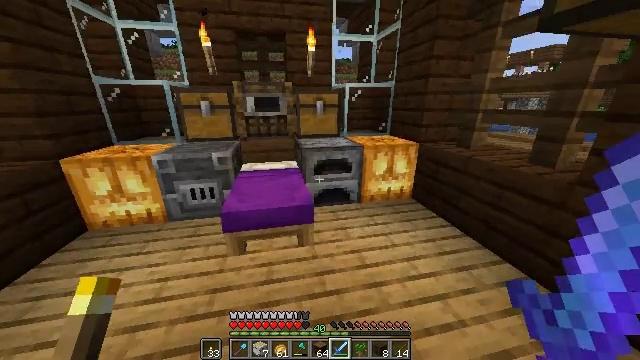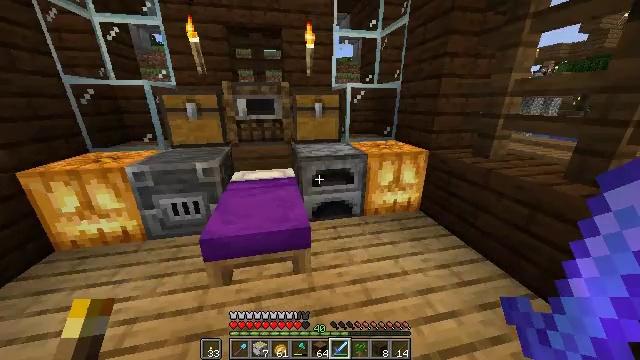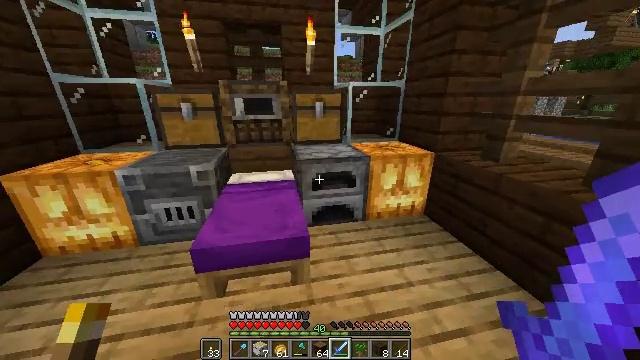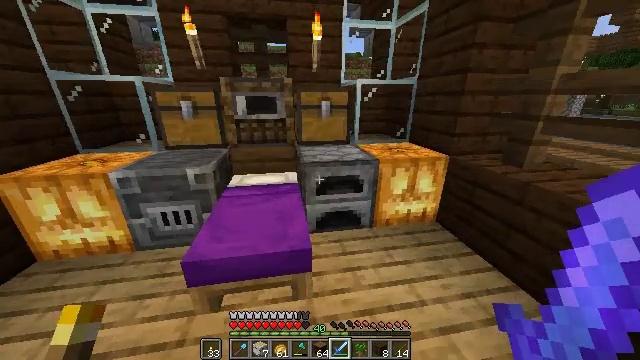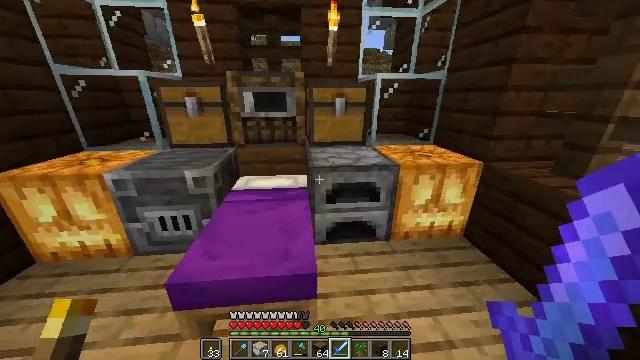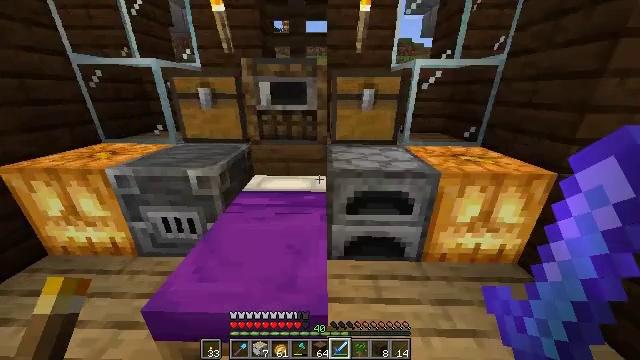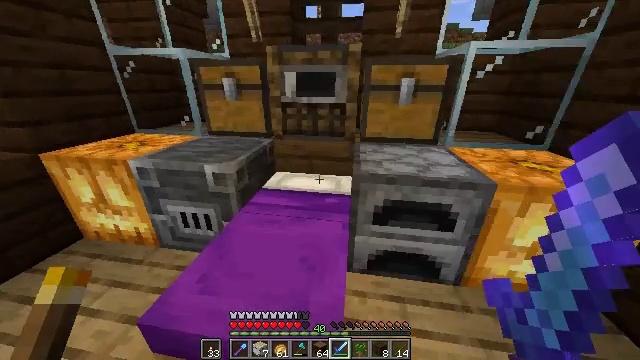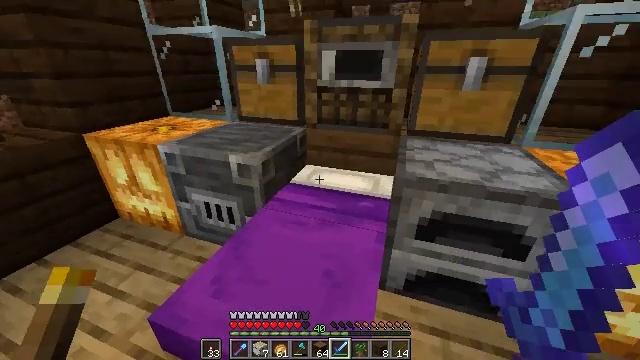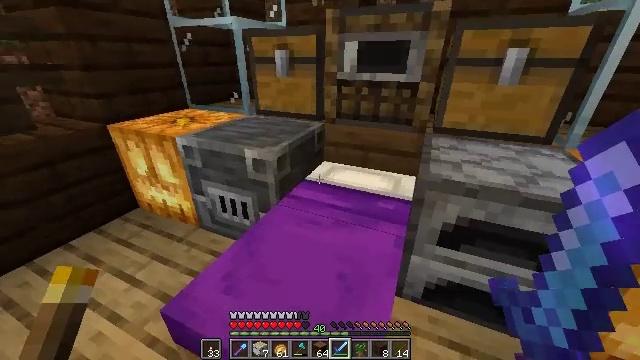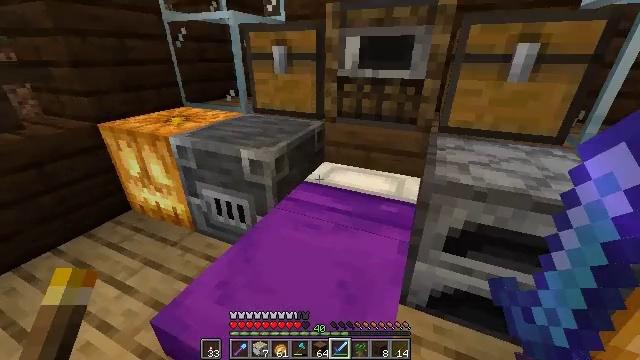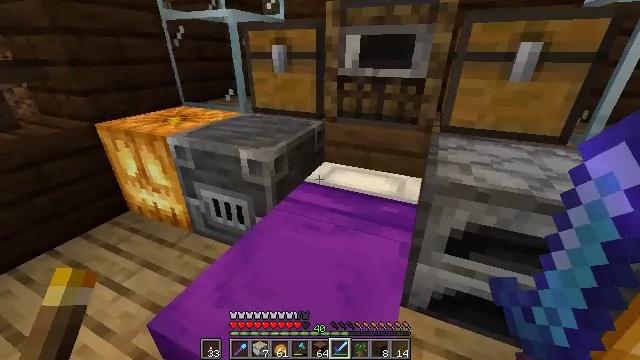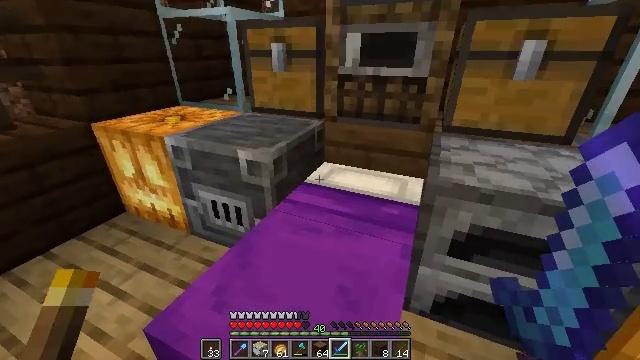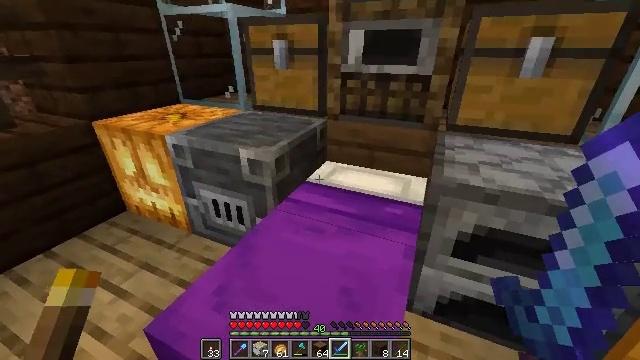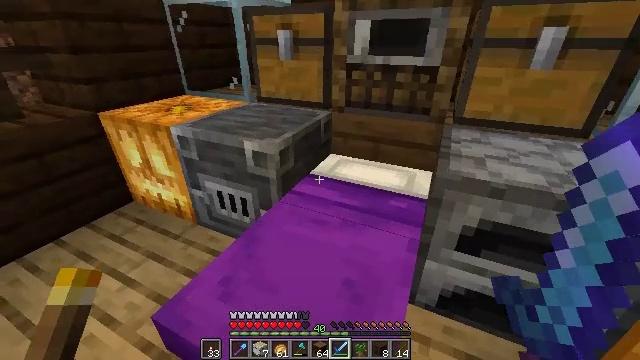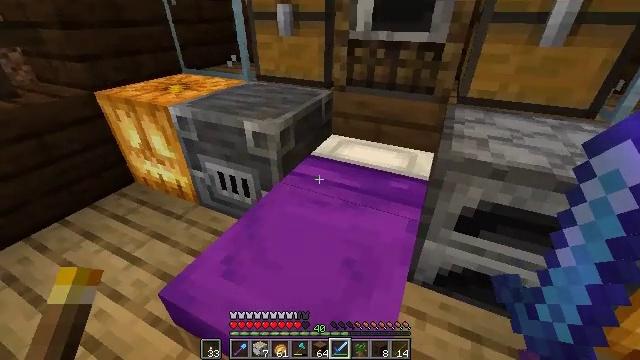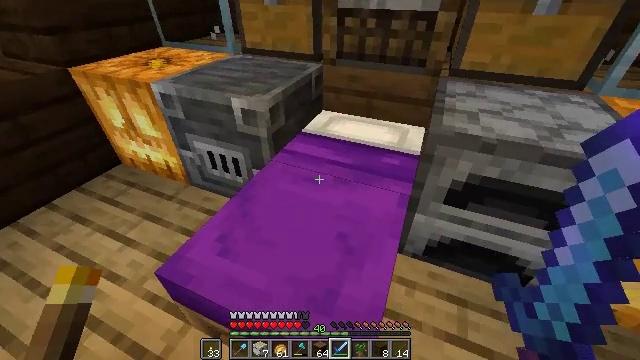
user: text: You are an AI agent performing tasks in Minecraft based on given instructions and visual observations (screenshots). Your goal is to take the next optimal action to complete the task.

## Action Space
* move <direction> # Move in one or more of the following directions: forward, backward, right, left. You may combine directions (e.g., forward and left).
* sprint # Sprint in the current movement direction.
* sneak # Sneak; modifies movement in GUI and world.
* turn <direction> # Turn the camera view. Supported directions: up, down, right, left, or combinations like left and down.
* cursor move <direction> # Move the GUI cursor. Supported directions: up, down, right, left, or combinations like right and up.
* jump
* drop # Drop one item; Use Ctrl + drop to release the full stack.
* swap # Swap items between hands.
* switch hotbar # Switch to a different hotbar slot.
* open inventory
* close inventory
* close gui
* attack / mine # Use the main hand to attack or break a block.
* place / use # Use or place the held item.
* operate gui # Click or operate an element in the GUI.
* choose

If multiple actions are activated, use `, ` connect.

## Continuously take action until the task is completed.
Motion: motion action
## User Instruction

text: Remove oak leaves from branches.
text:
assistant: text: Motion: move forward
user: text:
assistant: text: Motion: move forward
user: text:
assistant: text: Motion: move forward, turn left
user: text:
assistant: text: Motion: move forward, turn left
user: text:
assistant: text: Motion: move forward, turn left and down
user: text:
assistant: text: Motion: turn left and down
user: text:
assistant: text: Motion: turn left and down
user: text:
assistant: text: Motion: turn left
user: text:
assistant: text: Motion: no_op
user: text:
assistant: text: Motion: no_op
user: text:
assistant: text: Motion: no_op
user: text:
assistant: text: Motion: no_op
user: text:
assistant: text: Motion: turn left and down
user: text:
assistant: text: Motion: turn down
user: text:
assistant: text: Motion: turn right and down
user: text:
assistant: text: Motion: turn right and down
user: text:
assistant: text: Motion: turn right and down
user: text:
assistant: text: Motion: no_op
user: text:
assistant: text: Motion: turn right
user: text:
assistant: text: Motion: no_op
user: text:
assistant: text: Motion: use / place
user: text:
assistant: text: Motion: use / place
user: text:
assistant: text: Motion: use / place
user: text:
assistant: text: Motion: use / place
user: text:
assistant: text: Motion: no_op
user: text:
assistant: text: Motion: no_op
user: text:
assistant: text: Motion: no_op
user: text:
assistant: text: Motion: no_op
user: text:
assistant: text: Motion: no_op
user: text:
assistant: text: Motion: no_op